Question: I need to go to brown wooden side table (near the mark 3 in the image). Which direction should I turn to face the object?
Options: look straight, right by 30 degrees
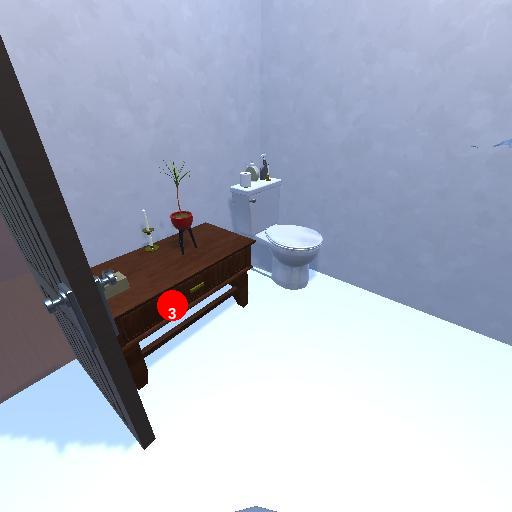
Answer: look straight